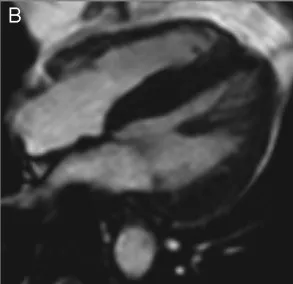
Cardiac MRI showing a marked hypertrophic cardiomyopathy. 4 chamber view ; a left ventricular hypertrophy with normal contractility was recognized.
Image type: radiology (mri)